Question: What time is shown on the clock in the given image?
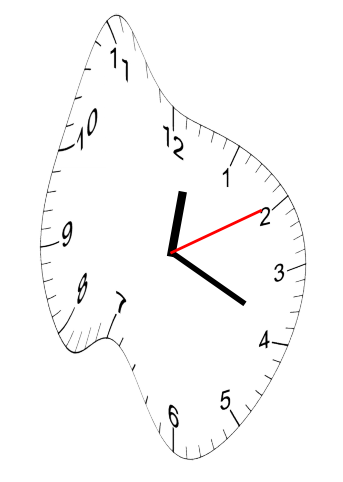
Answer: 12:19:10